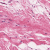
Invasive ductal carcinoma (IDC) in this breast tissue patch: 0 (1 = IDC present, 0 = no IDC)